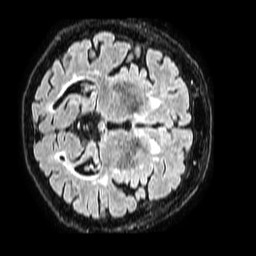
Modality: FLAIR
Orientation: axial
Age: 81
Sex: female
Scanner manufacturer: philips
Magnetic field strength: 1.5 T
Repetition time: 4.8 s
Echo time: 0.3 s